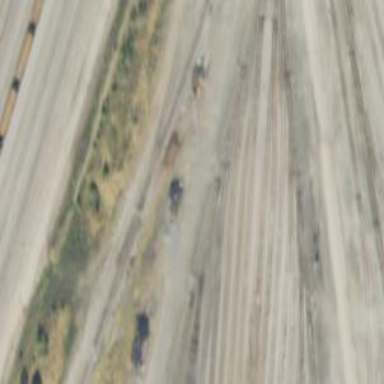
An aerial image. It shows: Abandoned railway yard.